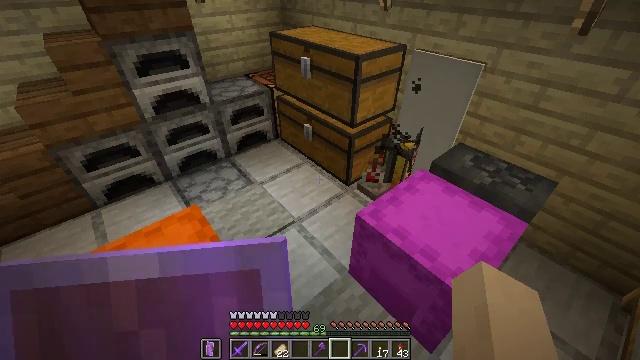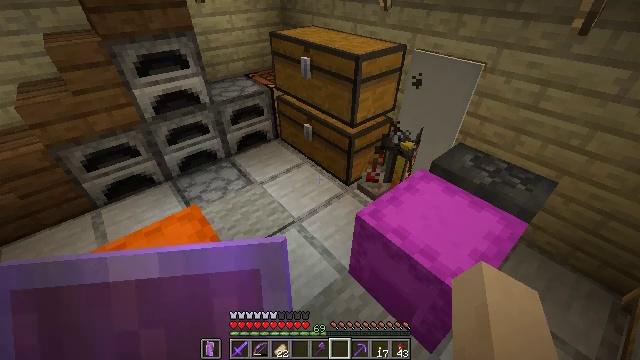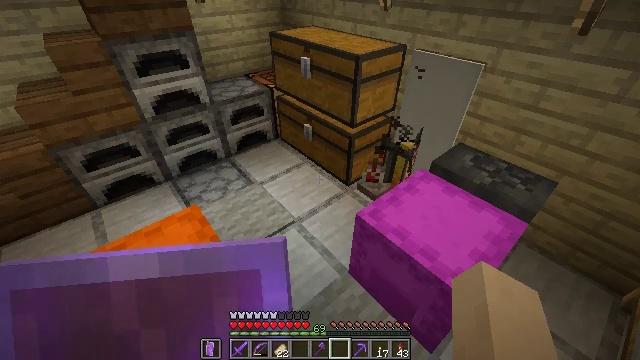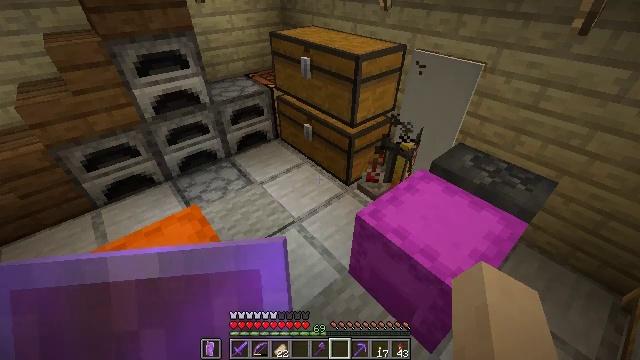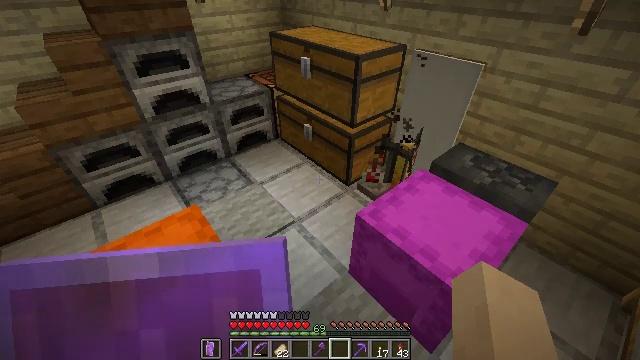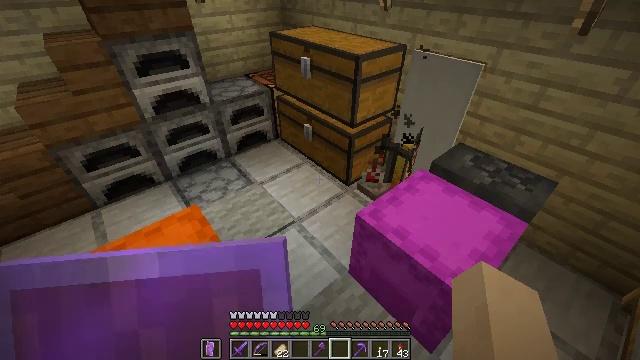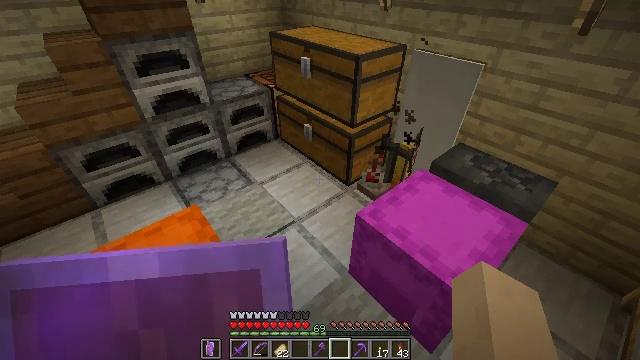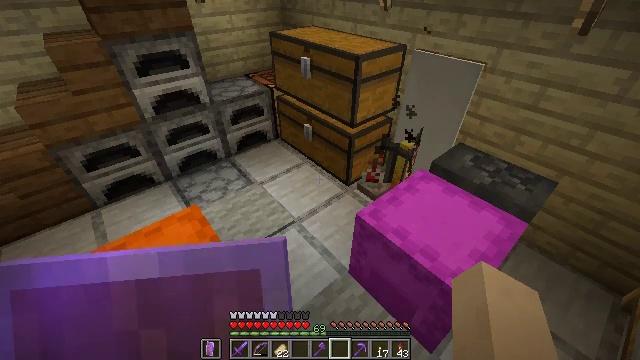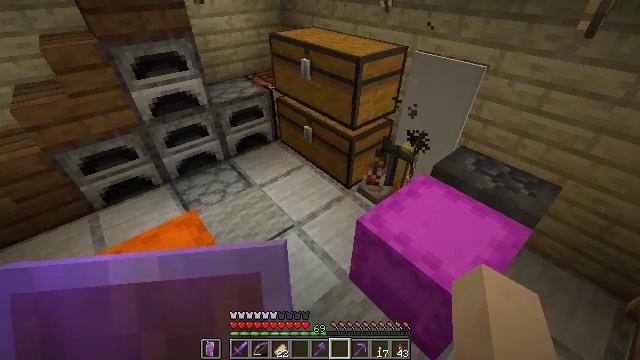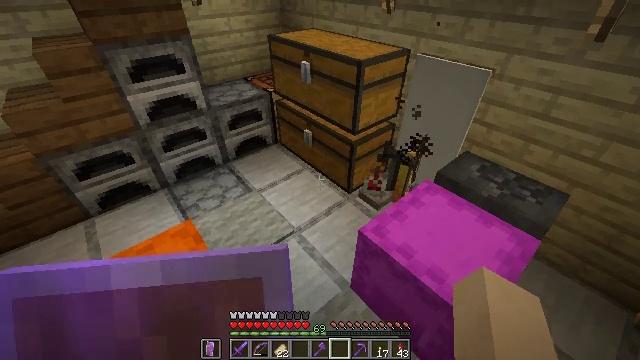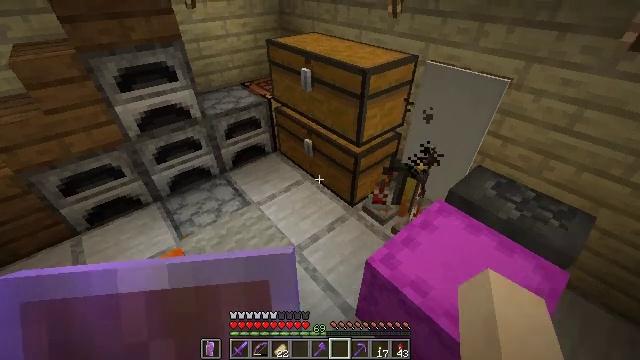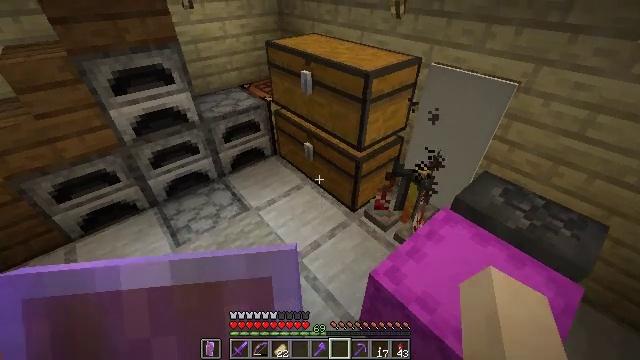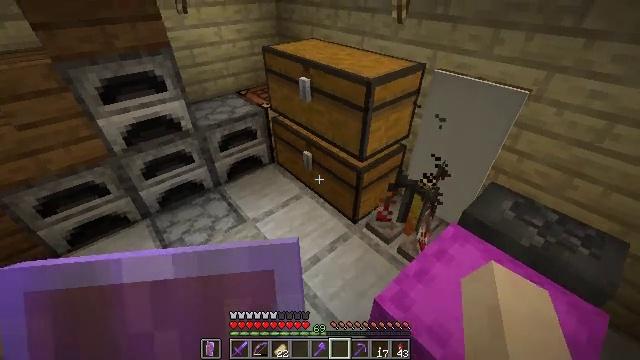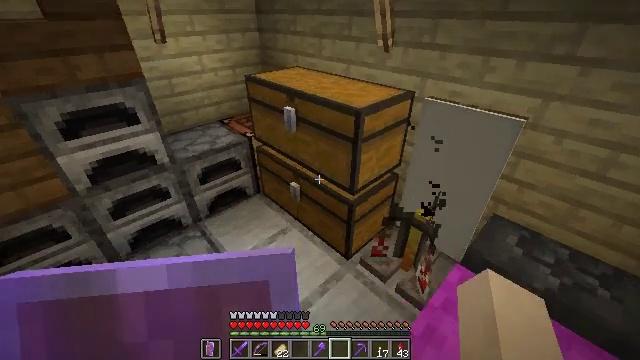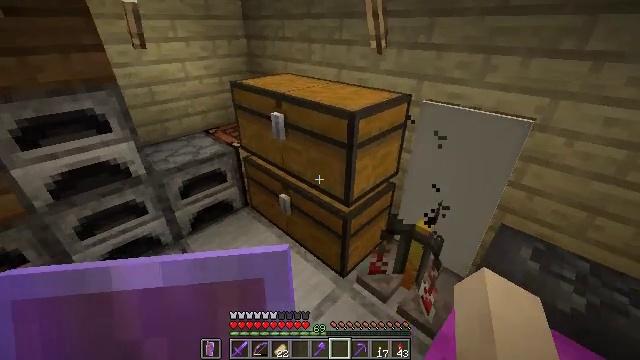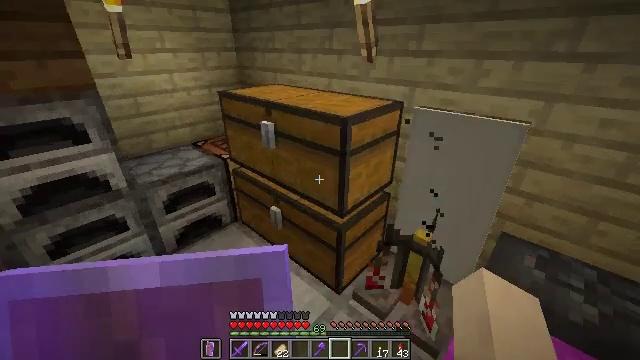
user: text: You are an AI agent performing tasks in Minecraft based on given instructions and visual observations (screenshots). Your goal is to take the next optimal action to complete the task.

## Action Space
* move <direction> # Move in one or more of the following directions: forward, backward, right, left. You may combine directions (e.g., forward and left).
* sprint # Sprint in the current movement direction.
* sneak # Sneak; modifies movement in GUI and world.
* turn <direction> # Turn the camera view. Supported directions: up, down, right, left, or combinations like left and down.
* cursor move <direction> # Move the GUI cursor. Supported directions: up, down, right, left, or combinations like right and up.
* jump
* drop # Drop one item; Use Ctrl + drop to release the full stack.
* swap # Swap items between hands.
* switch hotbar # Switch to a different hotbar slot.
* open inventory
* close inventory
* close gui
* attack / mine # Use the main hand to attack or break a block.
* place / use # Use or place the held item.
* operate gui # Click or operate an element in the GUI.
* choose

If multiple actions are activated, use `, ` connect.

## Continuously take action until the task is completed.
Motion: motion action
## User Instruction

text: Mine the orange shulker box.
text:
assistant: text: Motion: no_op
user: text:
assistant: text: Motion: no_op
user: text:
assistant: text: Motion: no_op
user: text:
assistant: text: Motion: no_op
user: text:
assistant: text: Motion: no_op
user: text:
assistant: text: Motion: no_op
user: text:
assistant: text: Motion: no_op
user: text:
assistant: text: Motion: move forward
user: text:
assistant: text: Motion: move forward
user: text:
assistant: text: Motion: move forward
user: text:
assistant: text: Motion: move forward
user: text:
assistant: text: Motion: move forward
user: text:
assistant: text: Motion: move forward, turn right and up
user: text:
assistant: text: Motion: move forward, turn right and up
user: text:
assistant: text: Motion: move forward, turn right and up
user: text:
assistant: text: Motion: move forward, turn right and up
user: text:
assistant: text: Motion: move forward, turn right and up
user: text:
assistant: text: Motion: turn up
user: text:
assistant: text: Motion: no_op
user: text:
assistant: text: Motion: no_op
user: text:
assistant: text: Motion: no_op
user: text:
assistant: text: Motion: turn up
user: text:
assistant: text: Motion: use / place
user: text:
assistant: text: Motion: use / place
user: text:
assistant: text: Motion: use / place
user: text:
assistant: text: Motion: no_op
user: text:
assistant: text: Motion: no_op
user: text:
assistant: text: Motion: no_op
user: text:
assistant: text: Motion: no_op
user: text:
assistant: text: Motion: no_op